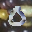
Label: 0